Question: I need to retrieve the data that i have stored in the Firebase database. But it shows that the UIDs are different in authentication part and database part.
: Now i am facing problems while trying to fetch data from the firebase. I want to display it in a ListView. When i go from the Login Activity(after successful login) to the General Activity (where i put the ListView), it does not show up and the Activity switches from General to the Login one. I am attaching the code segments at the bottom under "UPDATE CODE" .
Help would be highly appreciated. Thanks!

Here is the code for registration
'''
protected void onCreate(Bundle savedInstanceState) {
super.onCreate(savedInstanceState);
setContentView(R.layout.activity_registration);
setUpUIviews();
firebaseAuth = FirebaseAuth.getInstance();
db = FirebaseDatabase.getInstance().getReference().child("users");
Register.setOnClickListener(new View.OnClickListener() {
@Override
public void onClick(View v) {
if (validate()){
String user_email = REmail.getText().toString().trim();
String user_password = RPass.getText().toString().trim();
firebaseAuth.createUserWithEmailAndPassword(user_email,user_password).addOnCompleteListener(new OnCompleteListener<AuthResult>() {
@Override
public void onComplete(@NonNull Task<AuthResult> task) {
if(task.isSuccessful()){
updateData();
Toast.makeText(Registration.this,"Registration Successful! ",Toast.LENGTH_SHORT).show();
startActivity(new Intent(Registration.this,MainActivity.class));
}else {
Toast.makeText(Registration.this,"Registration Unsuccessful ",Toast.LENGTH_SHORT).show();
}
}
});
}
}
});
'''
And this is the update data part:
'''
private void updateData(){
String uName = RName.getText().toString().trim();
String uEmail = REmail.getText().toString().trim();
String id = db.push().getKey();
ProfileUpdate profileUpdate = new ProfileUpdate(uName,uEmail);
db.child(id).setValue(profileUpdate);
Toast.makeText(this,"Added info",Toast.LENGTH_SHORT).show();
}
'''
'''
Login Activity
public class LoginPage extends AppCompatActivity {
private TextView userRegistration;
private TextView Info;
private EditText LName;
private EditText LPass;
private Button LSignIn;
private int counter = 3;
private FirebaseAuth firebaseAuth;
private ProgressDialog progressDialog;
@Override
protected void onCreate(Bundle savedInstanceState) {
super.onCreate(savedInstanceState);
setContentView(R.layout.activity_loginpage);
userRegistration = (TextView)findViewById(R.id.tvRegister);
LName = (EditText)findViewById(R.id.btnName);
LPass = (EditText)findViewById(R.id.btnPass);
LSignIn = (Button) findViewById(R.id.btnSignIn);
Info = (TextView) findViewById(R.id.tvInfo);
Info.setText( " No of attempts remaining: 3 " );
firebaseAuth = FirebaseAuth.getInstance();
progressDialog = new ProgressDialog(this);
FirebaseUser user= null;
if(user!=null){
finish();
startActivity(new Intent(LoginPage.this,General.class));
}
user = firebaseAuth.getCurrentUser();
LSignIn.setOnClickListener(new View.OnClickListener() {
@Override
public void onClick(View v) {
validate(LName.getText().toString(),LPass.getText().toString());
}
});
userRegistration.setOnClickListener(new View.OnClickListener() {
@Override
public void onClick(View v) {
startActivity(new Intent(LoginPage.this,Registration.class));
}
});
}
private void validate(String username, String password){
progressDialog.setMessage("Processing your request.... ");
progressDialog.show();
firebaseAuth.signInWithEmailAndPassword(username,password).addOnCompleteListener(new OnCompleteListener<AuthResult>() {
@Override
public void onComplete(@NonNull Task<AuthResult> task) {
if(task.isSuccessful()){
progressDialog.dismiss();
Toast.makeText(LoginPage.this,"Login successful!",Toast.LENGTH_SHORT).show();
startActivity(new Intent(LoginPage.this,General.class));
}else {
Info.setText("No of attempts remaining: " + String.valueOf(counter-1));
Toast.makeText(LoginPage.this,"Please enter corrent credentials",Toast.LENGTH_SHORT).show();
counter --;
progressDialog.dismiss();
if(counter<=0){
LSignIn.setEnabled(false);
}
}
}
});
}
}
General Activity
public class General extends AppCompatActivity {
private FirebaseAuth firebaseAuth;
private Button Logout;
ListView l1;
ArrayAdapter<String> adapter;
DatabaseReference databaseReference;
FirebaseUser user;
List<String> itemlist;
String uid;
@Override
protected void onCreate(Bundle savedInstanceState) {
super.onCreate(savedInstanceState);
setContentView(R.layout.activity_general);
firebaseAuth = FirebaseAuth.getInstance();
Logout = (Button) findViewById(R.id.btnLogout);
l1 = (ListView)findViewById(R.id.listView);
user = FirebaseAuth.getInstance().getCurrentUser();
uid = user.getUid();
itemlist = new ArrayList<>();
databaseReference = FirebaseDatabase.getInstance().getReference();
databaseReference.addValueEventListener(new ValueEventListener() {
@Override
public void onDataChange(@NonNull DataSnapshot dataSnapshot) {
itemlist.clear();;
String user_name = dataSnapshot.child(uid).child("usrName").getValue(String.class);
String user_email = dataSnapshot.child(uid).child("ursEmail").getValue(String.class);
itemlist.add(user_name);
itemlist.add(user_email);
adapter = new ArrayAdapter<>(General.this,android.R.layout.simple_list_item_1,itemlist);
l1.setAdapter(adapter);
}
@Override
public void onCancelled(@NonNull DatabaseError databaseError) {
}
});
Logout.setOnClickListener(new View.OnClickListener() {
@Override
public void onClick(View v) {
firebaseAuth.signOut();
finish();
startActivity(new Intent(General.this, MainActivity.class));
}
});
}
}
activity_general.xml file
<?xml version="1.0" encoding="utf-8"?>
<android.support.constraint.ConstraintLayout xmlns:android="http://schemas.android.com/apk/res/android"
xmlns:app="http://schemas.android.com/apk/res-auto"
xmlns:tools="http://schemas.android.com/tools"
android:id="@+id/myApp"
android:layout_width="match_parent"
android:layout_height="match_parent"
tools:context=".General">
<Button
android:id="@+id/btnLogout"
android:layout_width="wrap_content"
android:layout_height="wrap_content"
android:layout_marginStart="8dp"
android:layout_marginTop="8dp"
android:layout_marginEnd="8dp"
android:layout_marginBottom="8dp"
android:text="LOGOUT"
app:layout_constraintBottom_toBottomOf="parent"
app:layout_constraintEnd_toEndOf="parent"
app:layout_constraintHorizontal_bias="0.467"
app:layout_constraintStart_toStartOf="parent"
app:layout_constraintTop_toBottomOf="@+id/listView" />
<ListView
android:id="@+id/listView"
android:layout_width="368dp"
android:layout_height="270dp"
android:layout_marginStart="8dp"
android:layout_marginTop="8dp"
android:layout_marginEnd="8dp"
app:layout_constraintEnd_toEndOf="parent"
app:layout_constraintStart_toStartOf="parent"
app:layout_constraintTop_toTopOf="parent" />
</android.support.constraint.ConstraintLayout>
'''
The Design
<URL>
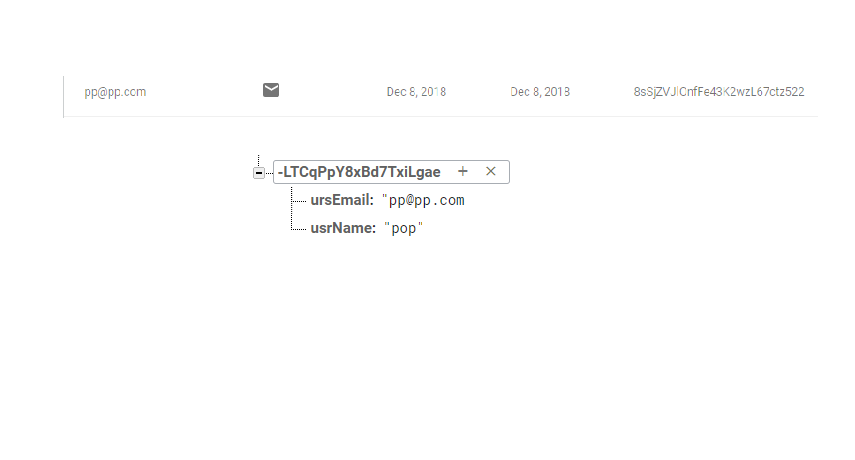
Answer: This is the code of how you store the user data into the datbase:
'''
String id = db.push().getKey();
ProfileUpdate profileUpdate = new ProfileUpdate(uName,uEmail);
db.child(id).setValue(profileUpdate);
'''
In the first line you call 'push().getKey()' to get a new unique ID from the database SDK. This ID is not related to the user profile.
If you want to store the users in the database under their UID, you will need to get the UID from the <URL> just after you created the user. Something like:
'''
String uid = task.getResult().getUser().getUid();
'''
When you pass this 'uid' to your 'updateData' method, you then create the child node the database with:
'''
db.child(uid).setValue(profileUpdate);
'''